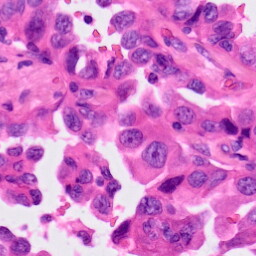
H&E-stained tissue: Lung